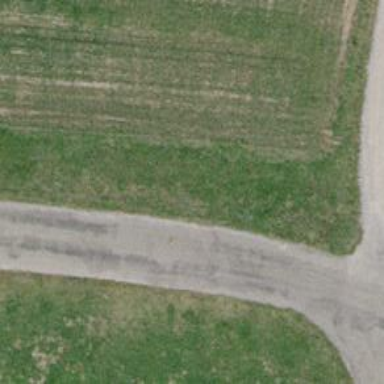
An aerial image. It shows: Unclassified road with asphalt surface.